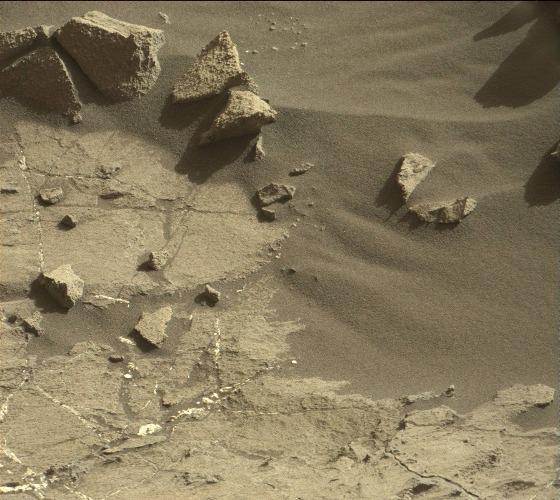
Terrain classes present: Bedrock, Gravel / Sand / Soil, Rock, Shadow